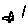
Label: star